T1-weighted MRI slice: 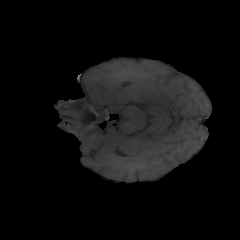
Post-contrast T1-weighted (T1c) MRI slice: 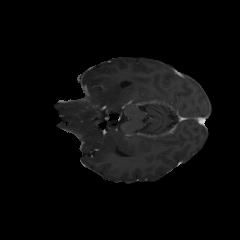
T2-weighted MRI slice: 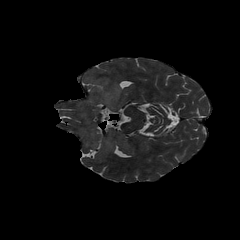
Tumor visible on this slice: yes